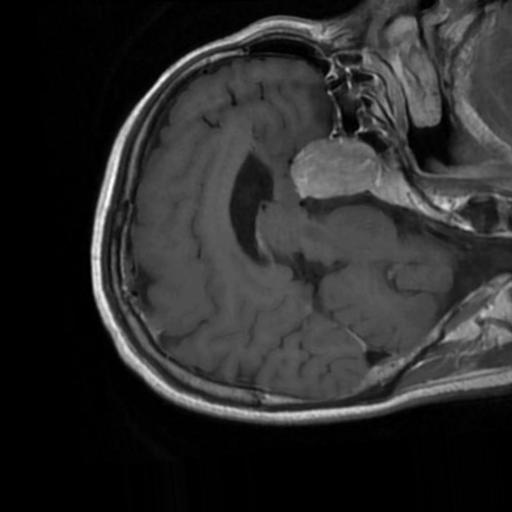
Label: brain_tumor